Question: I'm a second year CS student (on winter break) and I'm trying to teach myself Swing. Ultimately, this is just a project to add to my portfolio of code and to reinforce what I learned in Data Structures & Algorithms over the semester.
However, diving into Swing, I have hit a blockade (perhaps biting off a little too much at once). I am stuck on trying to get my two 'JLabels': 'heading' & 'dets', to appear underneath each other in the 'JPanel' 'tbdItem'.
I've searched around and tried a solution <URL> but that didn't work either.
If you check my code bellow, I believe I have correctly used the 'FlowLayout()' layout manager, but in actuality the output looks like it's ignoring my 'JPanel' and is instead using the layout manager of my 'JFrame'? An image of (wrong) output here:

Here is my code for reference. I really don't understand why it isn't working as the 'JPanel' I'm inserting into is a 'FlowLayout()':
'''
super("To Be Done");
setLocationRelativeTo(null); //Center window on open
setSize(WIDTH, HEIGHT);
setDefaultCloseOperation( JFrame.DO_NOTHING_ON_CLOSE );
getContentPane().setBackground(Color.LIGHT_GRAY);
addWindowListener( new CheckOnExit() );
setLayout( new BorderLayout() );
JPanel buttonPanel = new JPanel();
buttonPanel.setBackground(Color.LIGHT_GRAY);
JButton newTask = new JButton("New Task");
newTask.addActionListener( new NewTask() );
newTask.setPreferredSize(new Dimension(130, 40));
buttonPanel.add(newTask);
JButton editTask = new JButton("Edit Task");
editTask.addActionListener( new EditTask() );
editTask.setPreferredSize(new Dimension(130, 40));
buttonPanel.add(editTask);
JButton deleteTask = new JButton("Delete Task");
deleteTask.addActionListener( new DeleteTask() );
deleteTask.setPreferredSize(new Dimension(130, 40));
buttonPanel.add(deleteTask);
add(buttonPanel, BorderLayout.SOUTH);
/* TBD Box to display matters TBD */
JPanel tbdPanel = new JPanel( new FlowLayout() );
JPanel tbdItem = new JPanel( new FlowLayout() ); //
JLabel heading = new JLabel("Heading");
JLabel dets = new JLabel("The Body of the text goes here");
// Make heading bold -- find out if there's a better way to do this
Font font = heading.getFont();
Font boldFont = new Font(font.getFontName(), Font.BOLD, font.getSize());
heading.setFont(boldFont);
tbdItem.add(heading);
tbdItem.add(dets);
tbdPanel.add(tbdItem);
add( tbdPanel, BorderLayout.CENTER ); // Add TBD Panel to CENTER of JFrame
'''
Many thanks. And I apologise if the solutions is on this site somewhere. I honestly couldn't find it if it is.
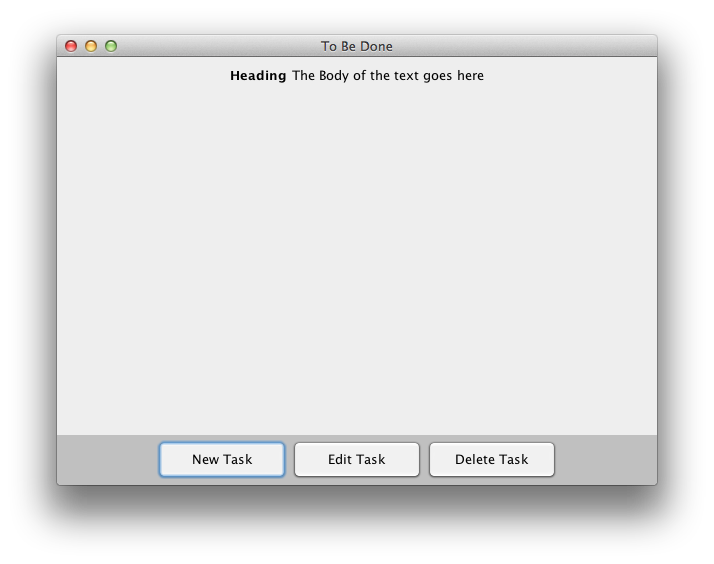
Answer: The cause of your problem is that 'tbdItem' is being given a 'new FlowLayout()' and this will layout items horizontally if there is space (which there is)
Layout managers in Swing can be a painful learning curve - especially the most configurable of them; 'GridBagLayout'.
I would suggest starting with learning how 'BorderLayout' works first and use lots of them (in a hierarchy) to wrap the items you need. So instead, you will need to do something like...
'''
JPanel tbdItem = new JPanel( new BorderLayout() );
...
tbdItem.add(heading, BorderLayout.NORTH);
tbdItem.add(dets, BorderLayout.SOUTH);
'''